Field crop: tomato
Growth stage: 1
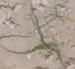
Species: cyperus